Field crop: tomato
Growth stage: 1
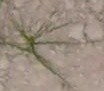
Species: cyperus